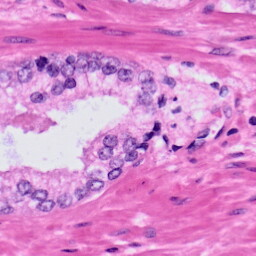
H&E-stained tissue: Prostate